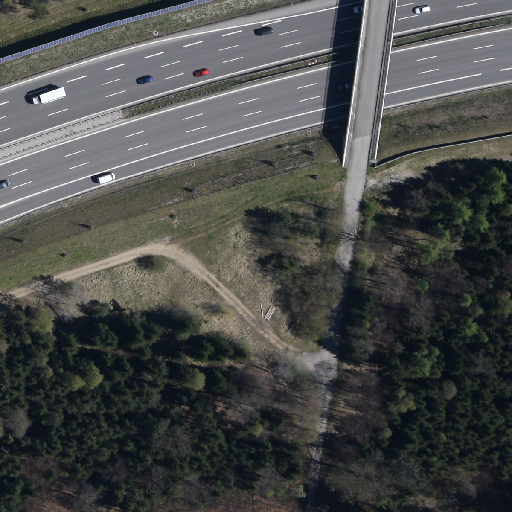
Referring expression: truck driving on the road